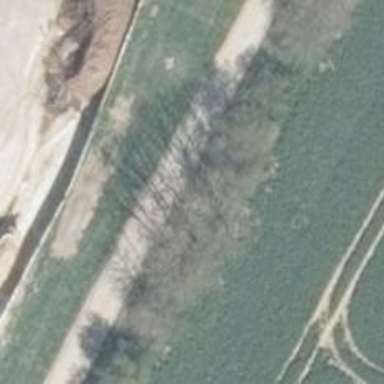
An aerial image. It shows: Abandoned unclassified road with grade2 concrete plates. Adjacent to the road is abandoned railway track.